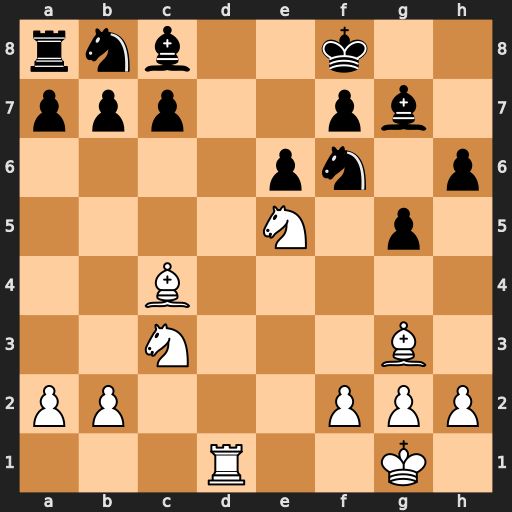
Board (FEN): rnb2k2/ppp2pb1/4pn1p/4N1p1/2B5/2N3B1/PP3PPP/3R2K1
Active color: w
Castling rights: -
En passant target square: -
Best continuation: Rd8+ Ke7 Rxc8